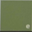
Piece: xx